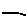
Label: line